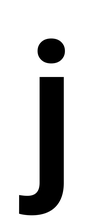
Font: Roboto_SemiBold